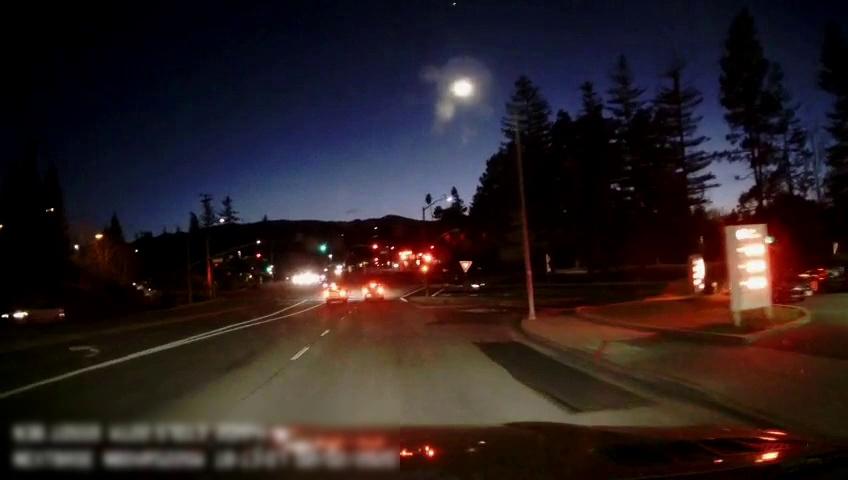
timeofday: Night
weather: Other
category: Drivable Space
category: Vehicles | SUV
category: Vehicles | SUV
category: Vehicles | SUV
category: Vehicles | SUV
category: Vehicles | Car
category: Vehicles | SUV
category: Lanes | Current Lane
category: Lanes | Alternate Lane
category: Lanes | Alternate Lane
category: Traffic | Lights
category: Traffic | Signs
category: Traffic | Signs